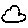
Label: cloud